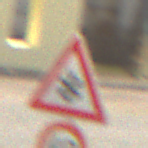
Verkehrszeichen: SchneeOderEisglaette
Zusatzzeichen unten: Geschwindigkeit60
Umgebung: Outdoor, Suburban
Tageszeit: Midday
Wetter: PartlyCloudy
Licht: Natural
Jahreszeit: NotSpecified
Kontrast: HighContrast